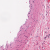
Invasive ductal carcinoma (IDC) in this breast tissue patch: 0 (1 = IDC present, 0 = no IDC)